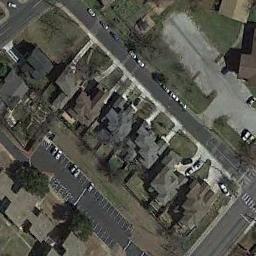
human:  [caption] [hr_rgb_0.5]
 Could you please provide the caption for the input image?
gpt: The medium residential area has some neatly arranged houses and a parking lot .

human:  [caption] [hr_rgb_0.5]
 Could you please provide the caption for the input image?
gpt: Many buildings of different shapes are in medium residential area .

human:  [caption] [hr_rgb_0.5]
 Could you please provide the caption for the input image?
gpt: The medium residential is on the grass next to the road and a parking lot .

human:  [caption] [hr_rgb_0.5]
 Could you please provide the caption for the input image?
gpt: Medium sized residential areas have different orientations .

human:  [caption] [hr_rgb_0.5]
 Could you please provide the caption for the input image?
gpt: There are some buildings and a parking lot on the medium residential area .